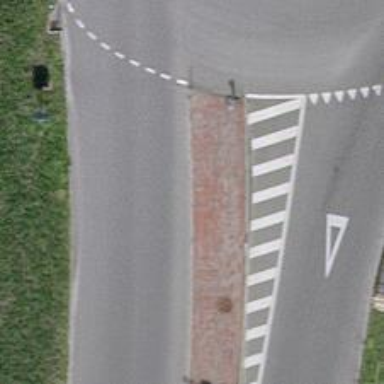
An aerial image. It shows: Asphalt road classified as trunk highway.